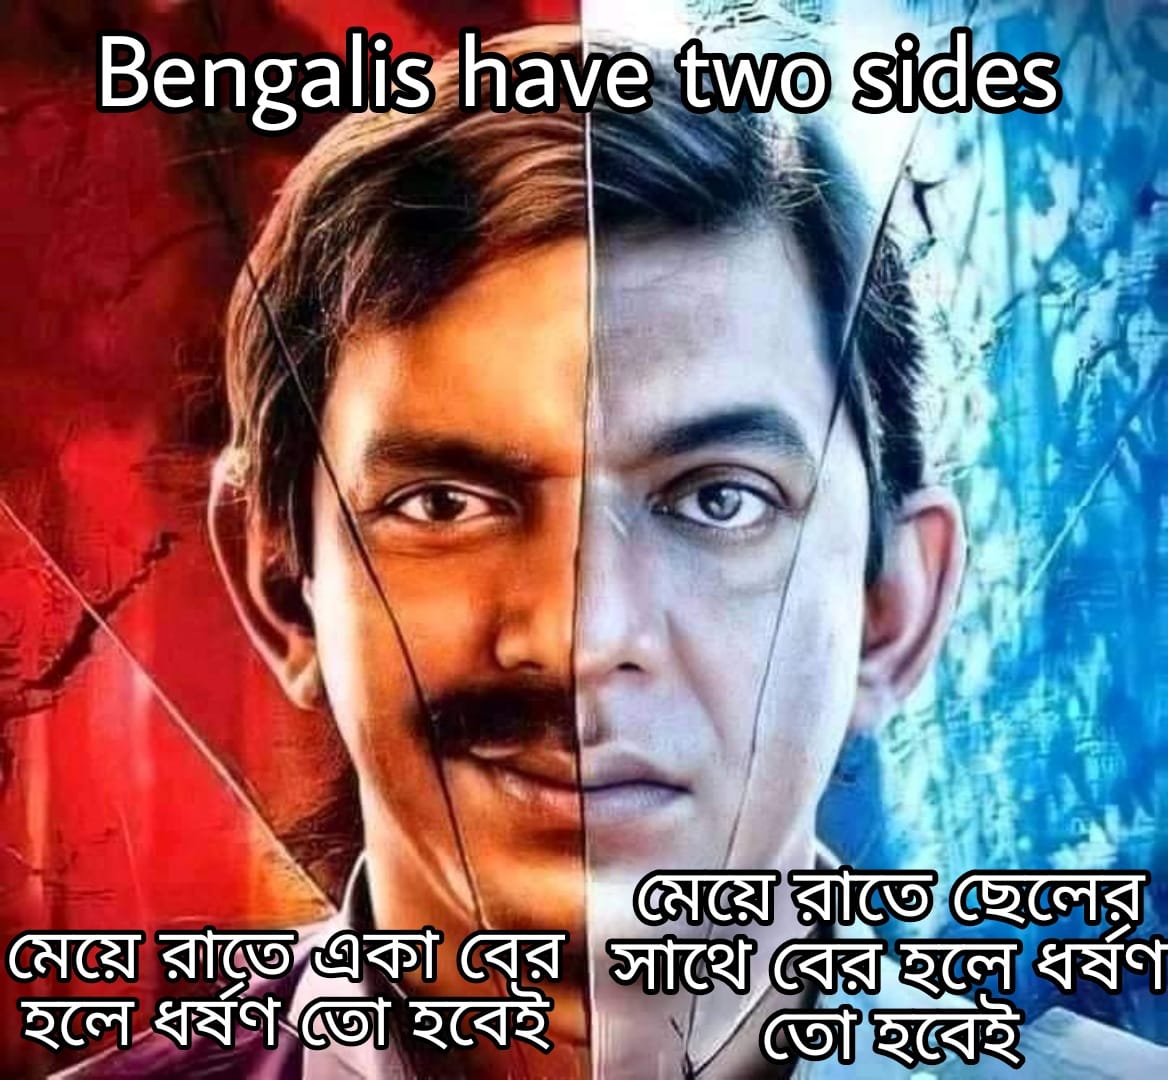
Caption: Bengali have two sides     মেয়ে রাতে একা বের হলে ধর্ষণ তো হবেই    মেয়ে রাতে ছেলের সাথে বের হলে ধর্ষণ তো হবেই
Label: hate